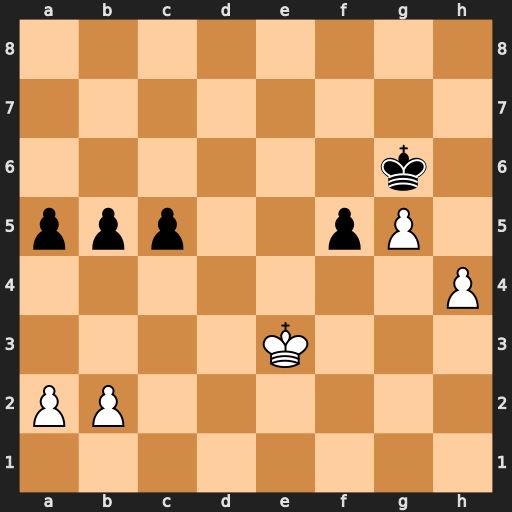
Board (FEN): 8/8/6k1/ppp2pP1/7P/4K3/PP6/8
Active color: w
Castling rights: -
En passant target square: -
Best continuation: Kf4 c4 h5+ Kf7 Kxf5